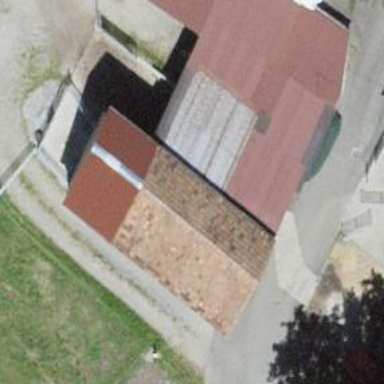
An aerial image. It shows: Rural barn.